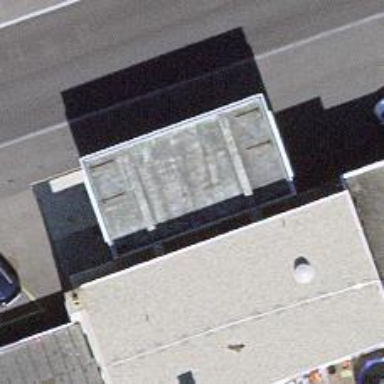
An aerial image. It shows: Fuel station.